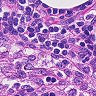
Metastatic tissue present: no